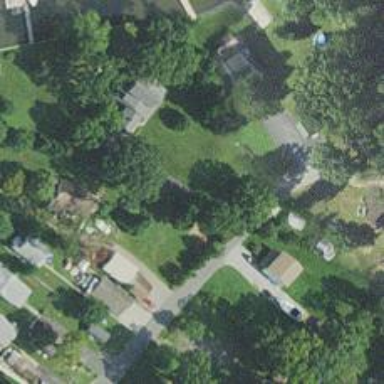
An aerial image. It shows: Driveway.